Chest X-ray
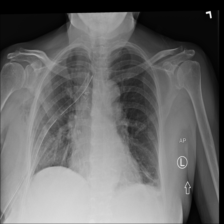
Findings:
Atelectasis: negative
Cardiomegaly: negative
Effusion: negative
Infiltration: negative
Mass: negative
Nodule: negative
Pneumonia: negative
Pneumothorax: positive
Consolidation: negative
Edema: negative
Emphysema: positive
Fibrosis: negative
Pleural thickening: negative
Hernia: negative